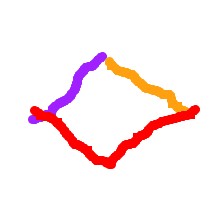
Shape: rhombus